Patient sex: M
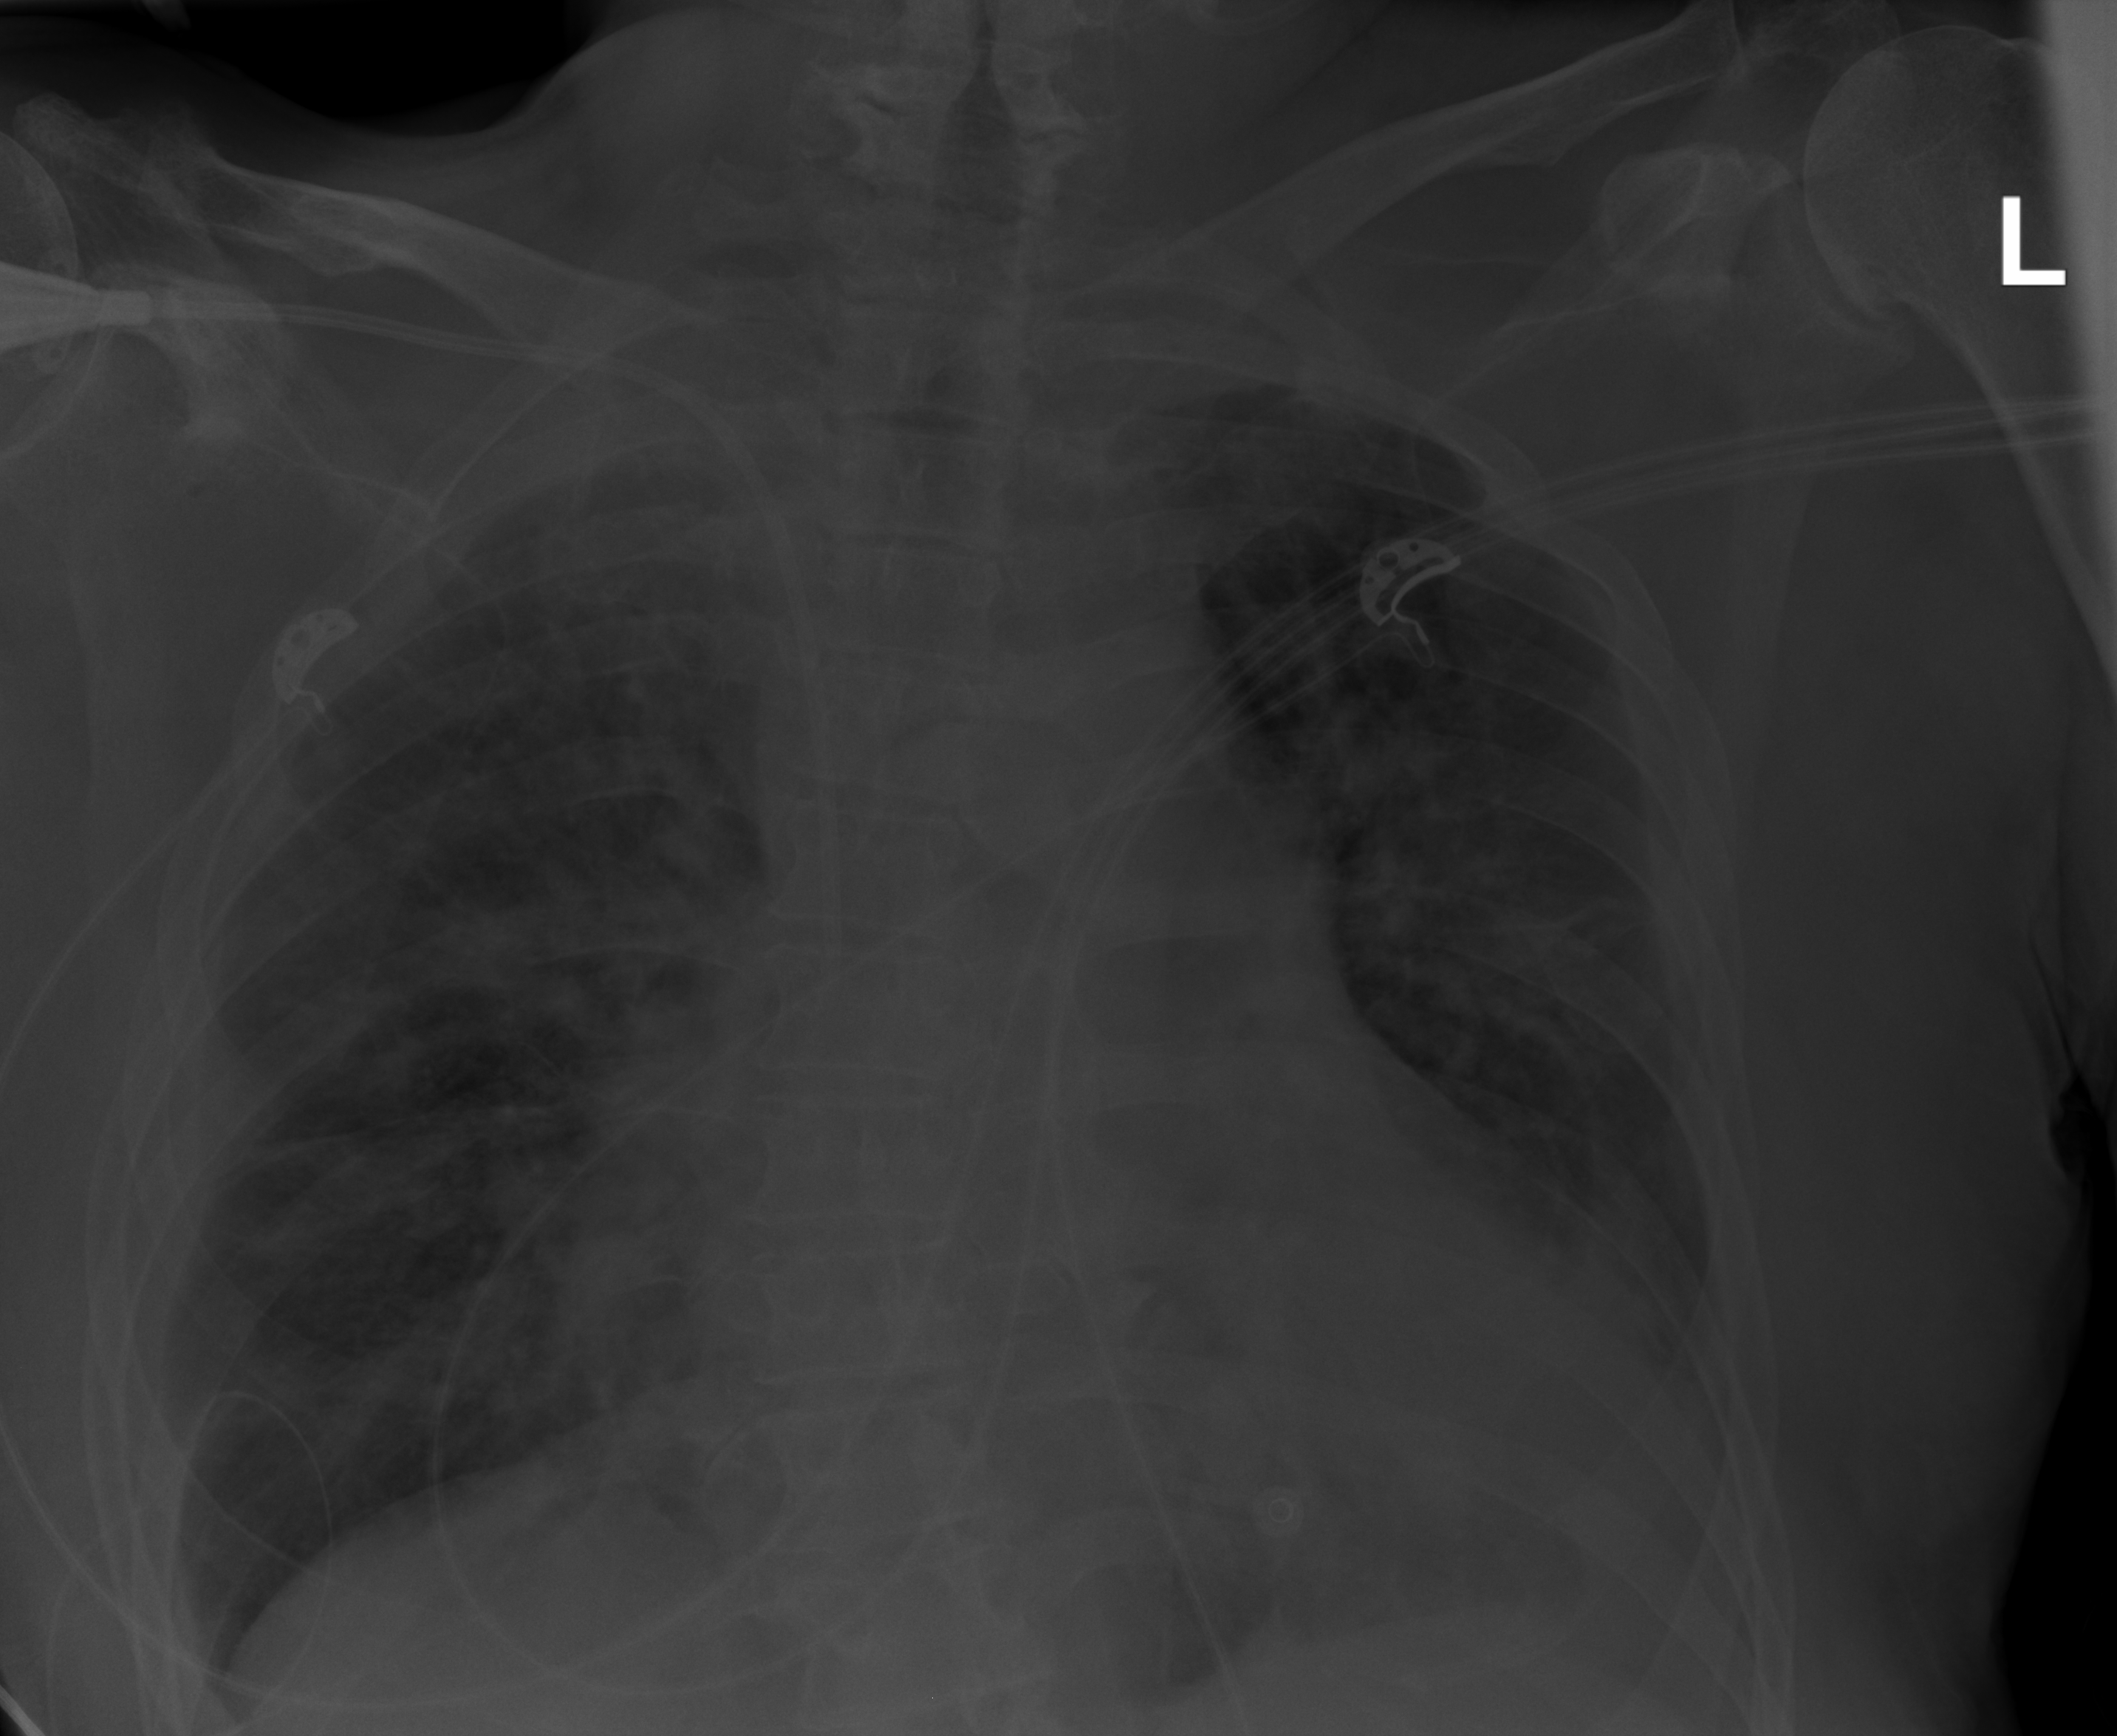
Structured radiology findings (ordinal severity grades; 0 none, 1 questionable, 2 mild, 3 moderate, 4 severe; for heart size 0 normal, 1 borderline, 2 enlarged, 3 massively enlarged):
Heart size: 2
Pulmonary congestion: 2
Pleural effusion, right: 2
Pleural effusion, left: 2
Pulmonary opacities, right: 2
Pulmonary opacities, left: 2
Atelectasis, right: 2
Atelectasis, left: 2